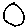
Label: circle